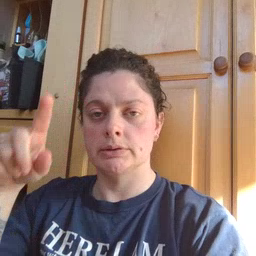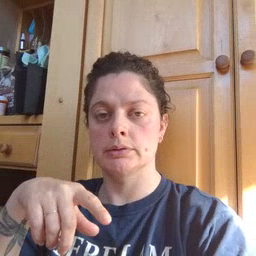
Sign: penny